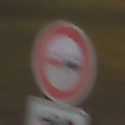
Verkehrszeichen: Ueberholverbot
Zusatzzeichen unten: MehrspurigeFahrzeuge4
Umgebung: Outdoor, Suburban
Tageszeit: Night
Wetter: Clear
Licht: Artificial
Jahreszeit: NotSpecified
Kontrast: MediumContrast